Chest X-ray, PA view. Patient: 29 years old, sex M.
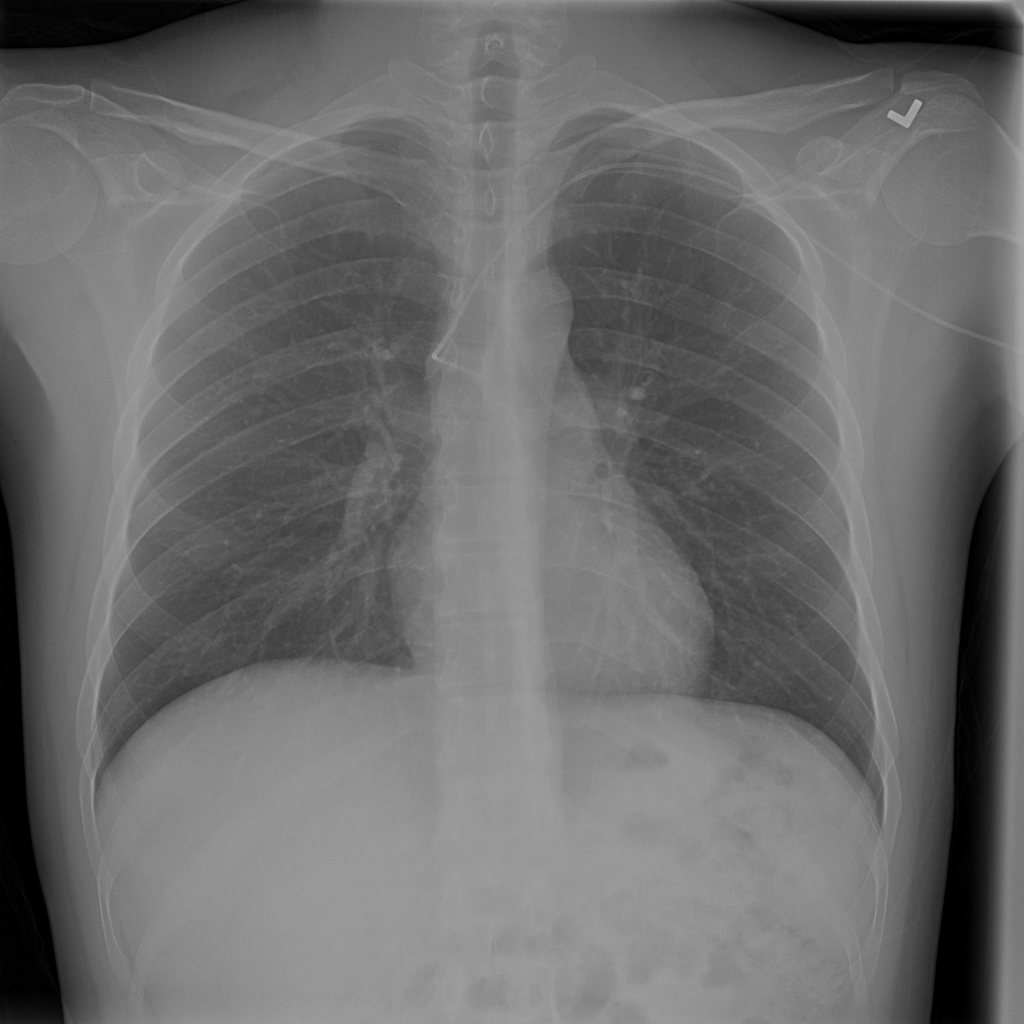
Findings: Infiltration